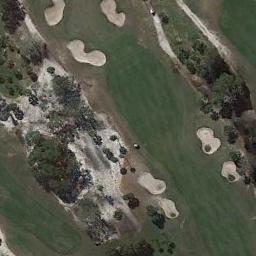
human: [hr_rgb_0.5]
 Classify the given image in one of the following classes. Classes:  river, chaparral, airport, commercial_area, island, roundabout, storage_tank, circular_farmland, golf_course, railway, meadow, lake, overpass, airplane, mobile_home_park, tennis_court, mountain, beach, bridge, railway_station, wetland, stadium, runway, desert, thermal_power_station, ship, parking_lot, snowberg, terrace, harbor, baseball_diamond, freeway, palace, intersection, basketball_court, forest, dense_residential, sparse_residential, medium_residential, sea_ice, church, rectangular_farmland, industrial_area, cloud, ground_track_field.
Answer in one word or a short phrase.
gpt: golf_course